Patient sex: M
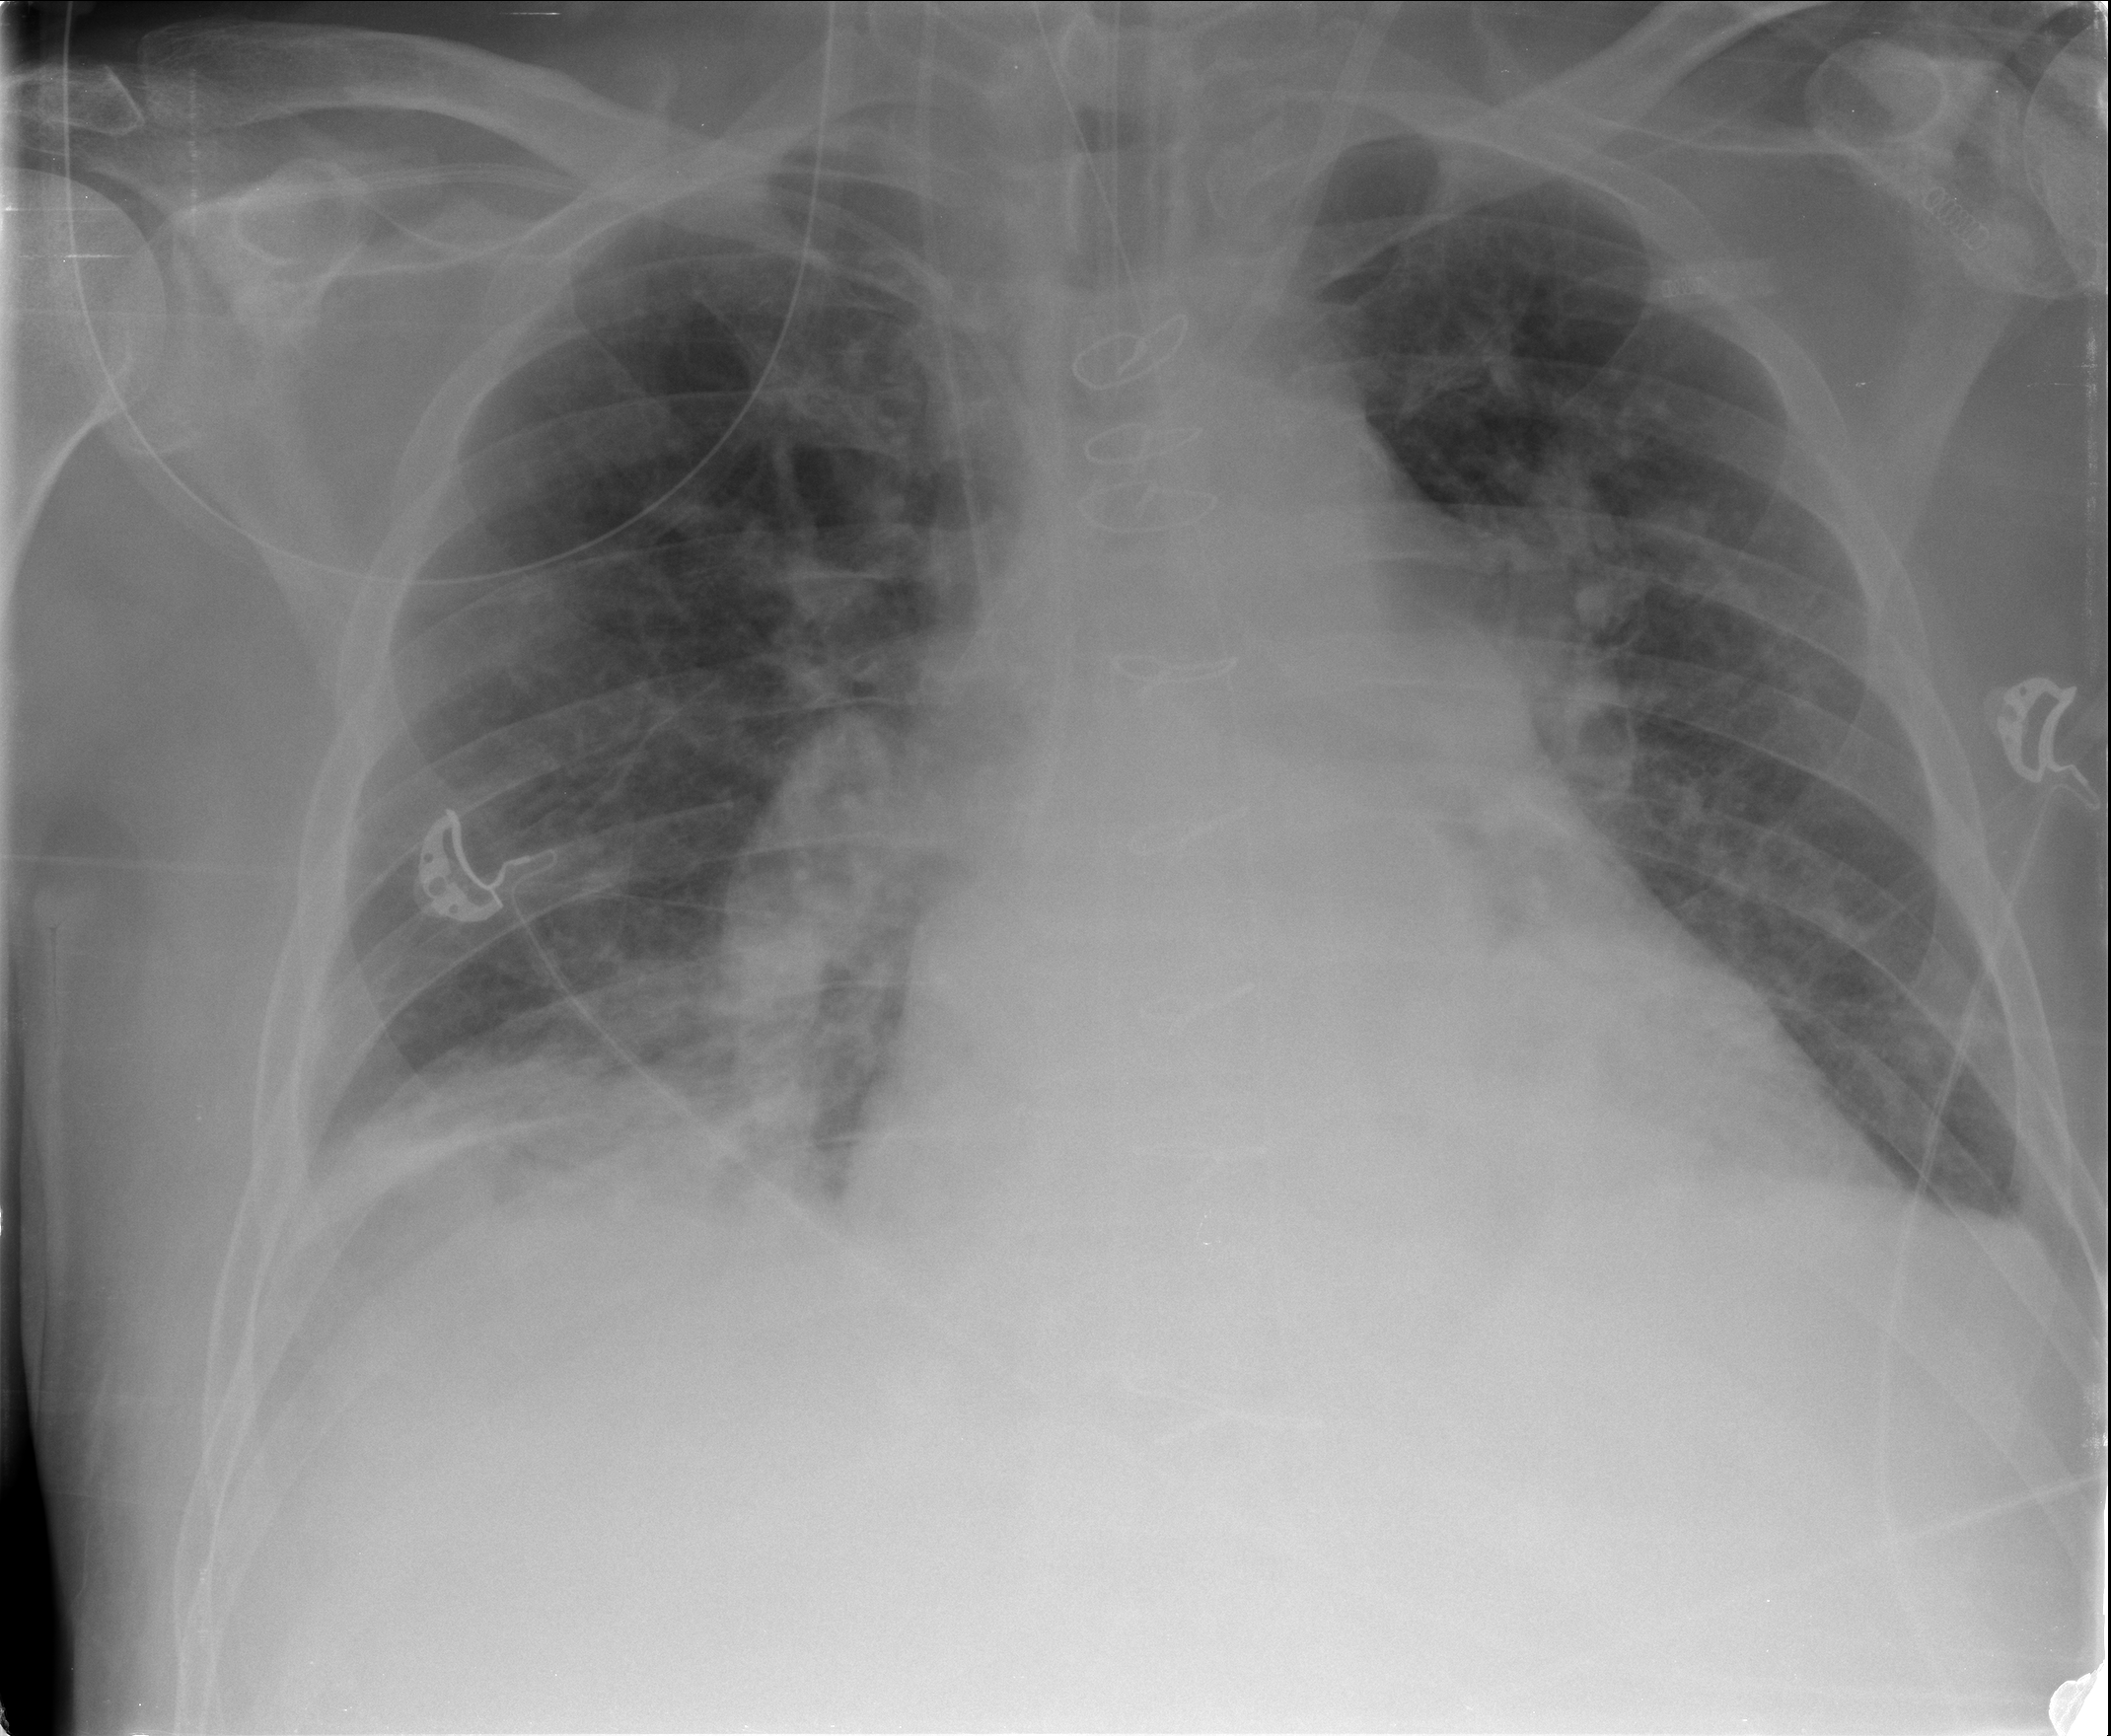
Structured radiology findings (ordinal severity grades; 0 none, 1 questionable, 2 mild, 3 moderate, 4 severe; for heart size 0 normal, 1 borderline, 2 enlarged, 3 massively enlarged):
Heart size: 2
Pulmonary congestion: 2
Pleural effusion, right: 1
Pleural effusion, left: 1
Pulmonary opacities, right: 1
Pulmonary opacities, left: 2
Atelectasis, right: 2
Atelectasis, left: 1